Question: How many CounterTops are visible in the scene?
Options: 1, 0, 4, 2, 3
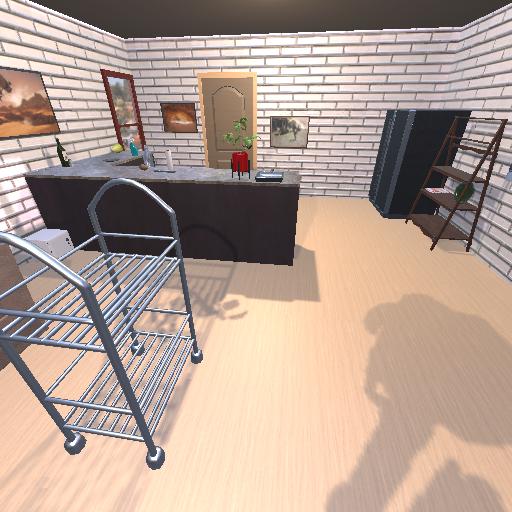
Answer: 1